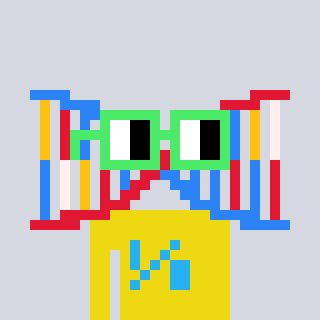
a pixel art character with square light green glasses, a dna-shaped head and a yellow-colored body on a cool background